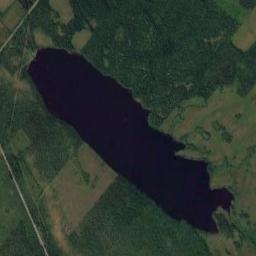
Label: lake